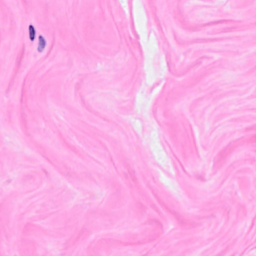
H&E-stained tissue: Breast